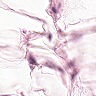
Metastatic tissue present: no